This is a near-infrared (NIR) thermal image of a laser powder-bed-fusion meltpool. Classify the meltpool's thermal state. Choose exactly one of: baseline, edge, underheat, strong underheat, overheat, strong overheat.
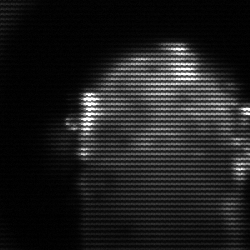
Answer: baseline